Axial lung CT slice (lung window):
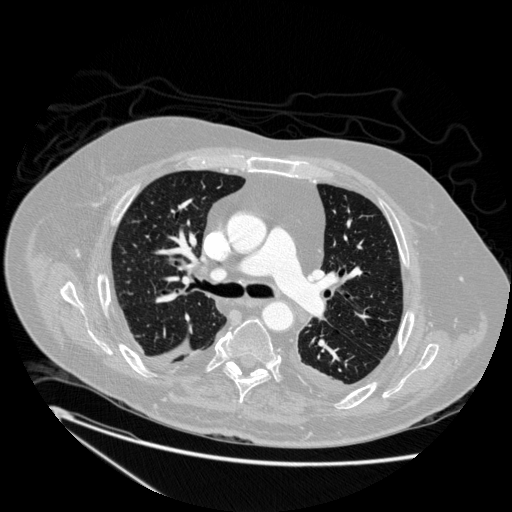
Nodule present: no